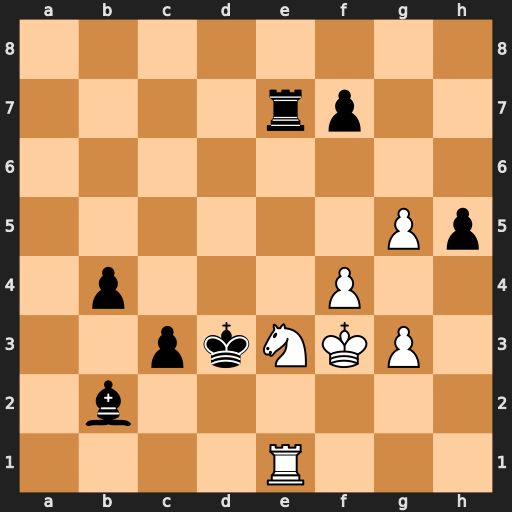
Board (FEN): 8/4rp2/8/6Pp/1p3P2/2pkNKP1/1b6/4R3
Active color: w
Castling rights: -
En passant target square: -
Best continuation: Rd1#